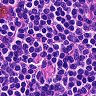
Metastatic tissue present: no